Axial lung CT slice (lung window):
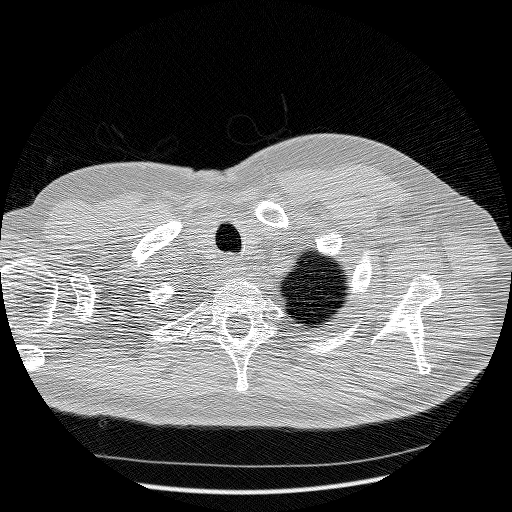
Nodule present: no